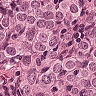
Metastatic tissue present: yes